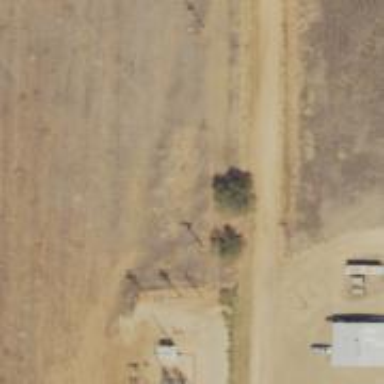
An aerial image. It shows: Power pole.